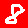
Digit: 8